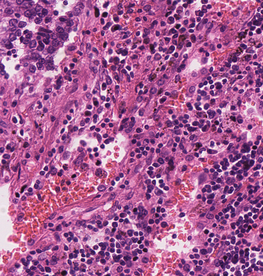
Tumor epithelial tissue: yes
Tumor-associated stroma tissue: yes
Normal tissue: no